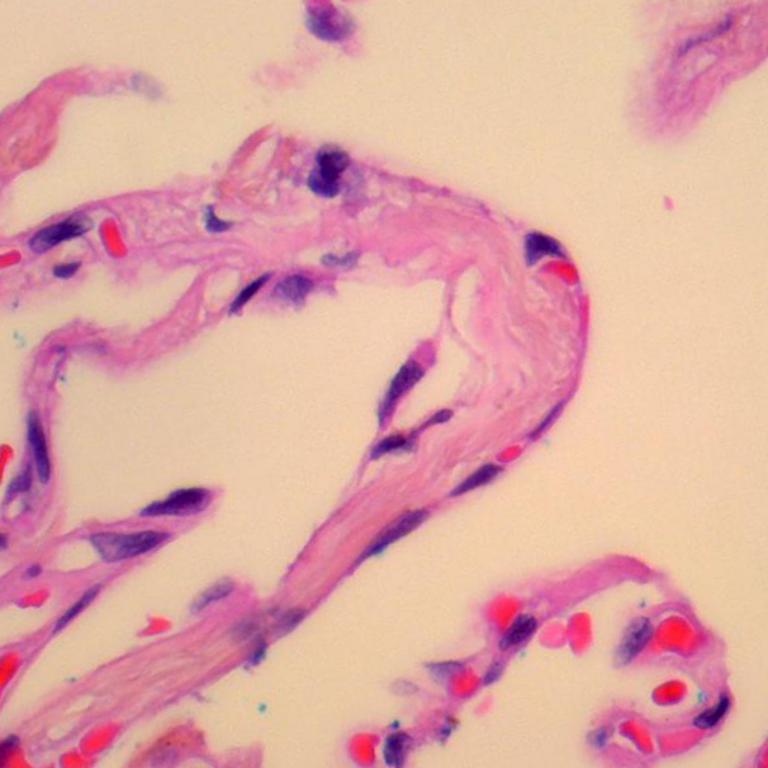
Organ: lung
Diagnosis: benign